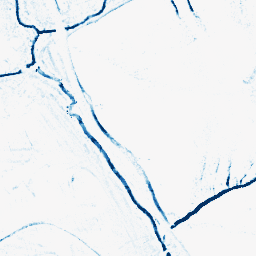
Category: morphological
Decomposition family: morphological_square
Decomposition parameters: operation: closing
size: 5
Upsampling method: bspline
Upsampling parameters: scale: 4
Upsampling scale: 4